Aerial crown-view tile of a tropical tree (Barro Colorado Island, Panama), acquired 20250414:
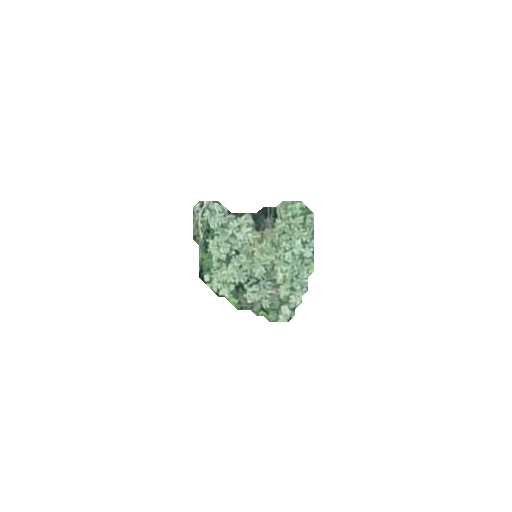
Species: Cecropia insignis
GBIF accepted scientific name: Cecropia insignis
Crown area: 16.733 m²